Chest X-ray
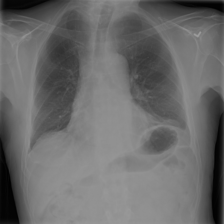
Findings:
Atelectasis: positive
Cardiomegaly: negative
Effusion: positive
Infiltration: negative
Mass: negative
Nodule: negative
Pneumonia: negative
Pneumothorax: negative
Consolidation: negative
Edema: negative
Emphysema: negative
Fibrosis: negative
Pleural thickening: negative
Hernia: negative